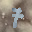
Label: 7